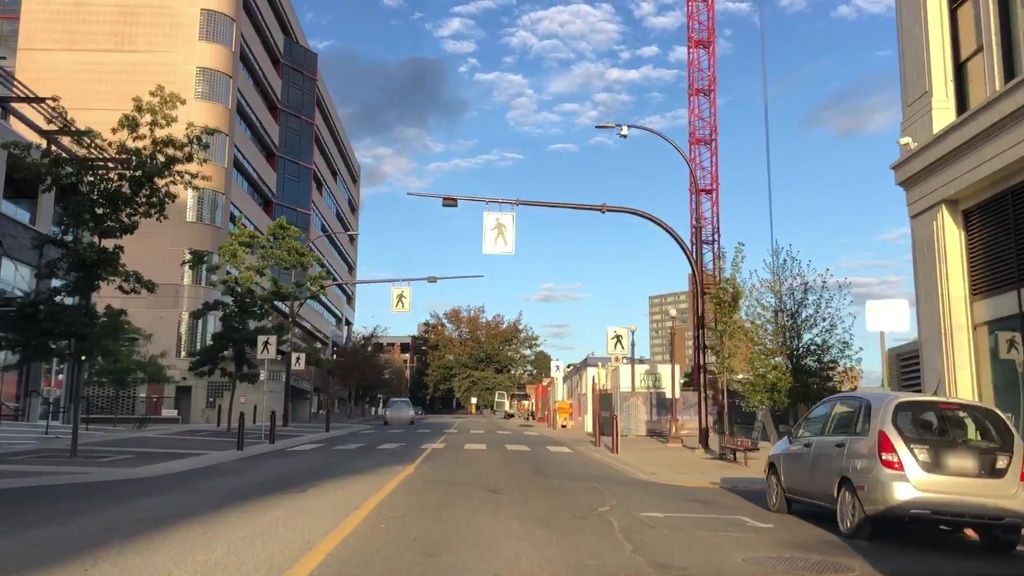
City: victoria